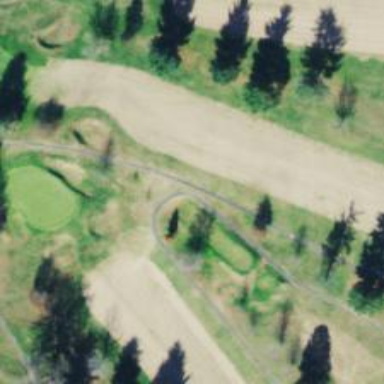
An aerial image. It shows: Path used for both walking and golf.